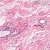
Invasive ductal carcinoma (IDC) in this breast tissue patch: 0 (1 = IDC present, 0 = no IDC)